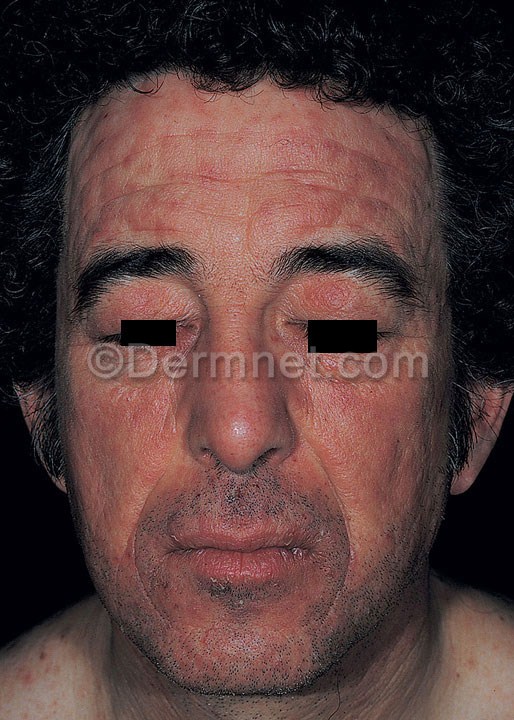
Disease: Poison Ivy Photos and other Contact Dermatitis